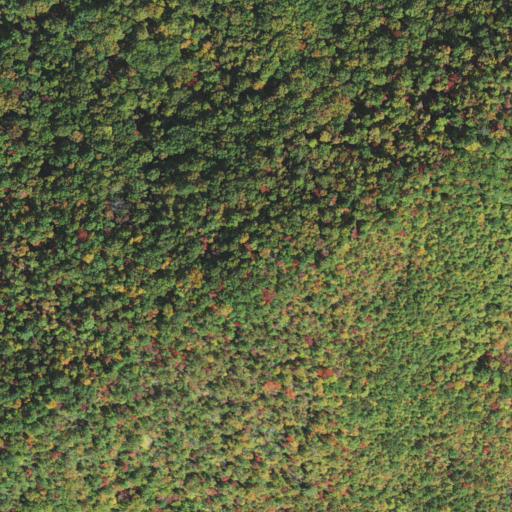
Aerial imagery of mountain in North Carolina named Lark Knob containing deciduous forest and mixed forest